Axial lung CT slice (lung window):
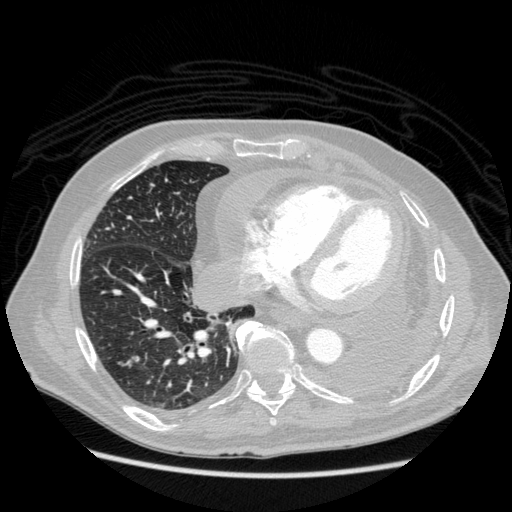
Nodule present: yes
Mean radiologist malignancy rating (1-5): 3.5